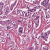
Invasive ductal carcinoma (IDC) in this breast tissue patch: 1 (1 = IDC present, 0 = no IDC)